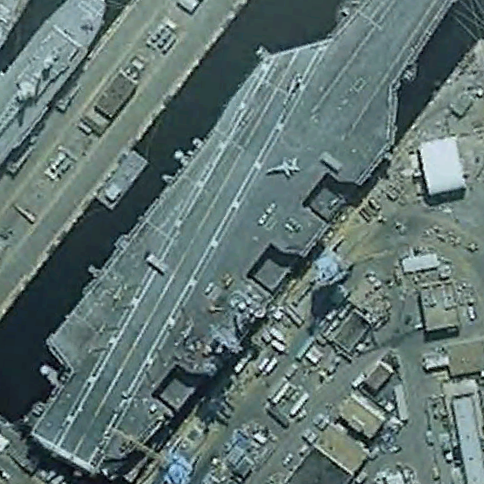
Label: aircraft_carrier